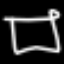
Label: square